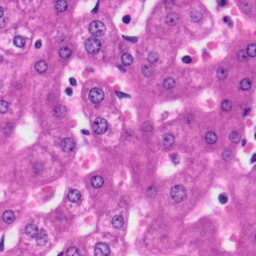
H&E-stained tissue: Liver